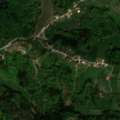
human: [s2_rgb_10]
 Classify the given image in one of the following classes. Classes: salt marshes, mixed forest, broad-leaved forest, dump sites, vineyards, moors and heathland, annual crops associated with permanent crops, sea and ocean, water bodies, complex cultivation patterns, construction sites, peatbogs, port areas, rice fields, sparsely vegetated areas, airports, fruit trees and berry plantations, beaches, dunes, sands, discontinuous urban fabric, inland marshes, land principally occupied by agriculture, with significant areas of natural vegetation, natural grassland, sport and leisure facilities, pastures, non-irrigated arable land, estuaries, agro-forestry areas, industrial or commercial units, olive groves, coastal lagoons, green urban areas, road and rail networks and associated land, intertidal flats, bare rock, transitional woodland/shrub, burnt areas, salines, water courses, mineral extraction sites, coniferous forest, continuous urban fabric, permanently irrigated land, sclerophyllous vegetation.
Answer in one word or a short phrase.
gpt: discontinuous urban fabric, pastures, complex cultivation patterns, mixed forest